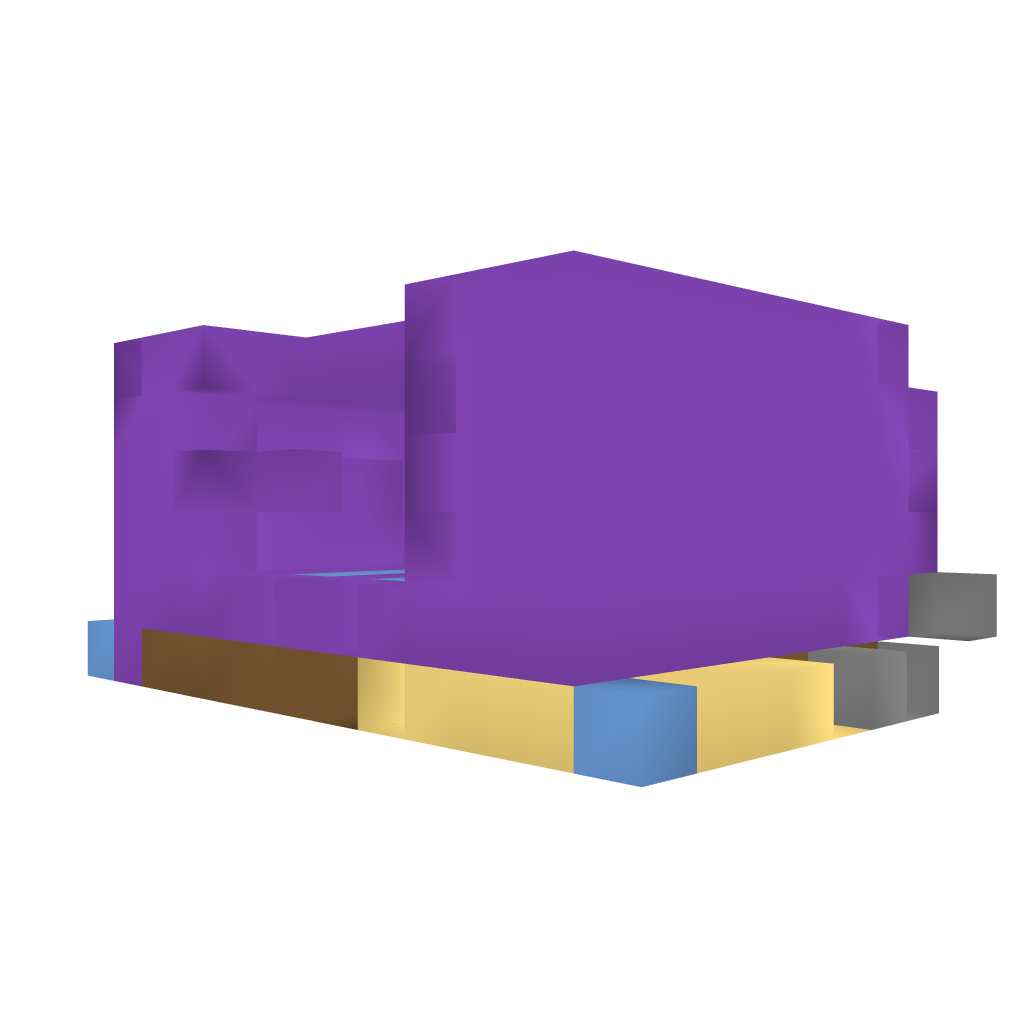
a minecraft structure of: Double TNT Launcher bad low quality